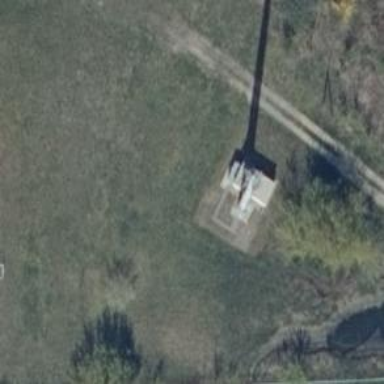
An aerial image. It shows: Man-made mast used for communication purposes.